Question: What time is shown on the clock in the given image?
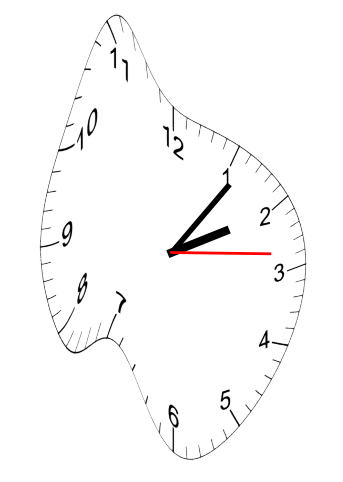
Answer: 02:06:14